Field crop: tomato
Growth stage: 1
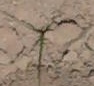
Species: cyperus